九年级 · 立体几何学
老师用 10 个 $1 \mathrm{~cm} \times 1 \mathrm{~cm} \times 1 \mathrm{~cm}$ 的小正立方体摆出一个立体图形, 它的正视图如图(1)所示,且图中任两相邻的小正立方体至少有一棱边 $(1 \mathrm{~cm})$ 共享, 或有一面 $(1 \mathrm{~cm} \times 1 \mathrm{~cm})$ 共享. 老师拿出一张 $3 \mathrm{~cm} \times 4 \mathrm{~cm}$ 的方格纸 (如图(2), 请小荣将此 10 个小正立方体依正视图摆放在方格纸中的方格内, 请问小荣摆放完后的左视图有种. (小正立方休摆放时不得悬空, 每一小正
立方体的棱边与水平线垂直或平行)

图(1)

图(2)
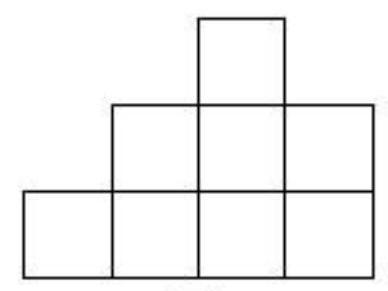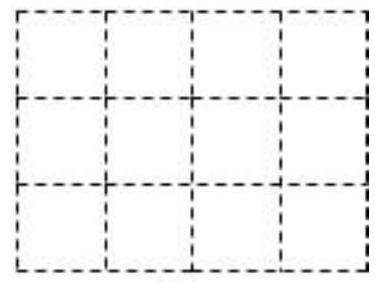
答案: 16
解析: 解：由题意可知, 立体图形只有一排左视图有3个正方形, 有两到三排.

三排的左视图有: $3 \times 4=12$ 种;

两排的左视图有: $2 \times 2=4$ 种;

共 $12+4=16$ 种.
故答案为: 16 .

小荣摆放完后的左视图有: (1) 从左往右依次是 3 个正方形、 1 个正方形、 1 个正方形; (2)从左往右依次是 3 个正方形、 1 个正方形、 2 个正方形; (3)从左往右依次是 3 个正方形、 2 个正方形、 1 个正方形; (4)从左往右依次是 3 个正方形、2 个正方形、2个正方形; (5)从左往右依次是 2 个正方形、 3 个正方形、1个正方形; (6)从左往右依次是 2 个正方形、3 个正方形、2个正方形; (7) 从左往右依次是 2 个正方形、 1 个正方形、 3 个正方形; (8)从左往右依次是 2 个正方形、 2 个正方形、 3 个正方形; (9)从左往右依次是 1 个正方形、 3 个正方形、 1 个正方形; (10 从左往右依次是 1 个正方形、 3 个正方形、 2 个正方形; (11)从左往右依次是 1 个正方形、 1 个正方形、 3 个正方形; (12)从左往右依次是 1 个正方形、 2 个正方形、 3 个正方形; (13)从左往右依次是 3 个正方形、 1 个正方形; (14)从左往右依次是 3 个正方形、 2 个正方形; (15)从左往右依次是 2 个正方形、3 个正方形; (16)从左往右依次是 1 个正方形、 3 个正方形;

本题考查了组合体的左视图, 有一定的难度, 用到数学中的分类思想, 解题关键是得出立体图形只有一排左视图有 3 个正方形, 有两到三排.